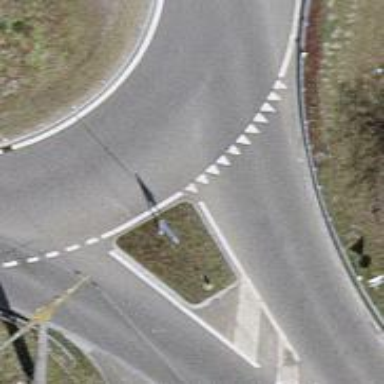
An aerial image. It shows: Road with "give way" sign.